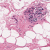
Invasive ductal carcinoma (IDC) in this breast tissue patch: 0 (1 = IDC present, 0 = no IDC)